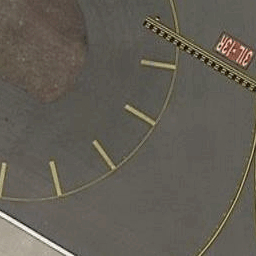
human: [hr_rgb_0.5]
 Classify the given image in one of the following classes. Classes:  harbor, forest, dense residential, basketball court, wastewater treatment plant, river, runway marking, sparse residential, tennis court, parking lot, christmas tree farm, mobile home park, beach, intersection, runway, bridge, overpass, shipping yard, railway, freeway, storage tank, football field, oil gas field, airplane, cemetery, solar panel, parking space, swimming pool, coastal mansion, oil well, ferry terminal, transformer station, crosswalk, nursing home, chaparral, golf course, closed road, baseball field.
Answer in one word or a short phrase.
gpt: runway marking